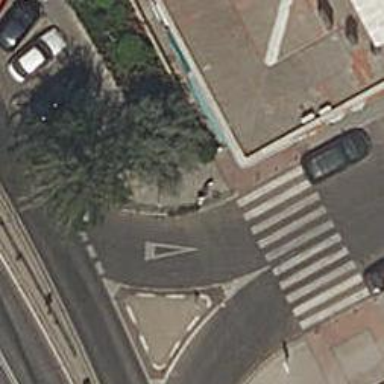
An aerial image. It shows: Road with steps.